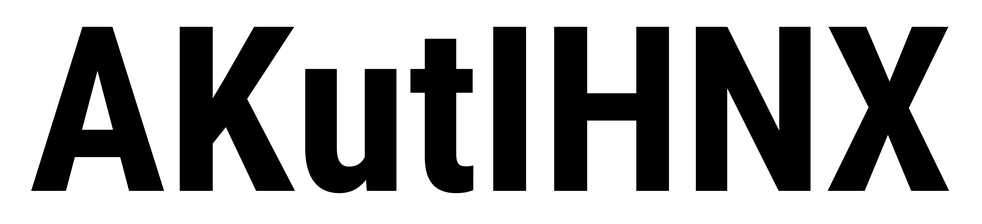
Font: Roboto_Condensed_Bold